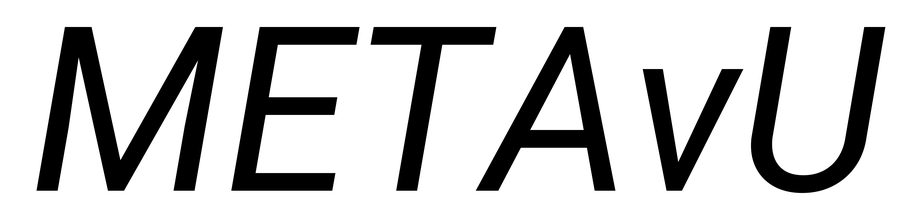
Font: Roboto-Italic_Italic